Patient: sex M, age 60
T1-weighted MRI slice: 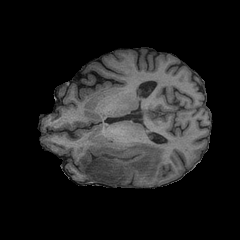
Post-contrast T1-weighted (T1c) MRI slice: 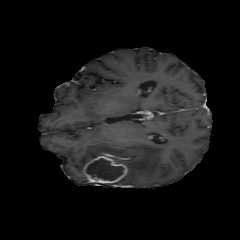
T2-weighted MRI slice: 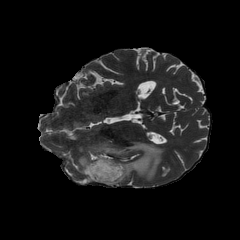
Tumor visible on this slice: yes
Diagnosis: Glioblastoma, IDH-wildtype
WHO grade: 4